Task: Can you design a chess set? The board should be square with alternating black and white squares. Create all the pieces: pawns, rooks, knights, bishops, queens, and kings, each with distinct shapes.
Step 3587:
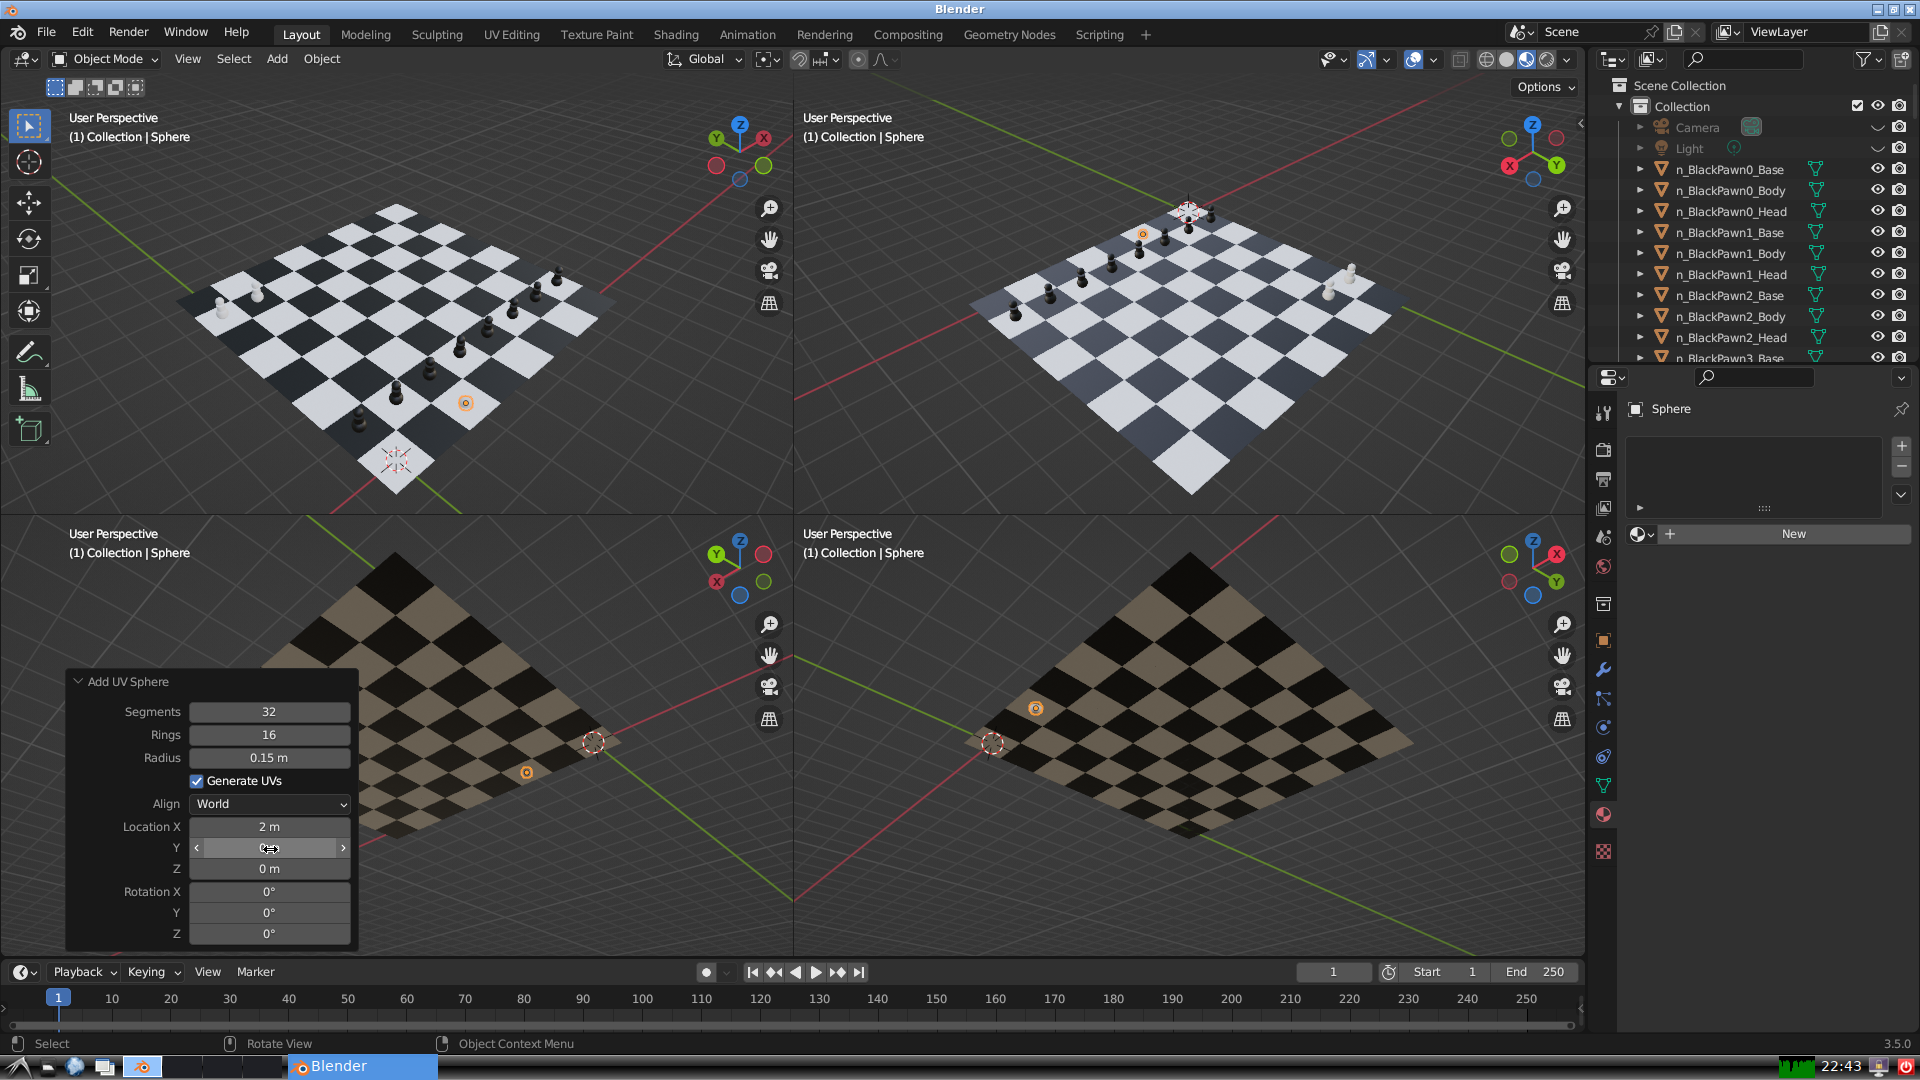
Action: click: no